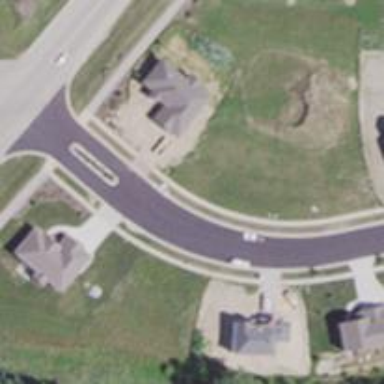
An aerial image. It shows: Residential road.